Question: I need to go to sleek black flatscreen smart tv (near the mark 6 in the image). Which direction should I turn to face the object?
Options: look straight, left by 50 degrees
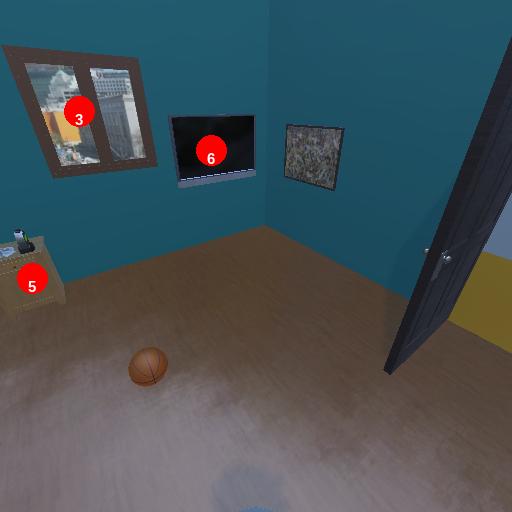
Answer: look straight